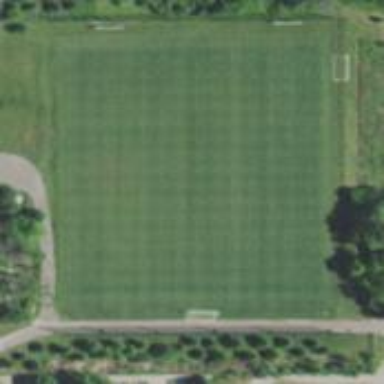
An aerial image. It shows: Grass pitch used for soccer.